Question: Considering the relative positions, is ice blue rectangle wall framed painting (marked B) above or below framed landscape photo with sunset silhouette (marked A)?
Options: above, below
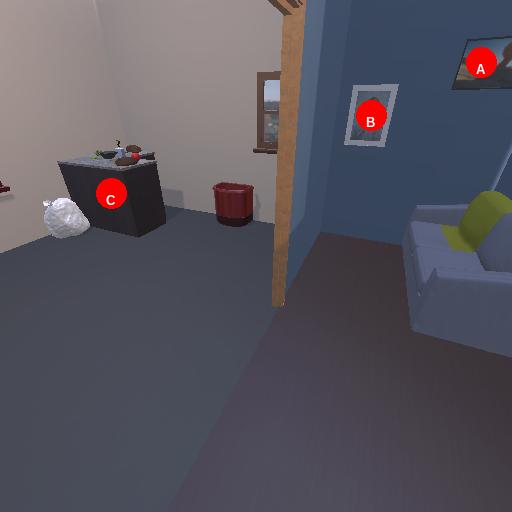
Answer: above